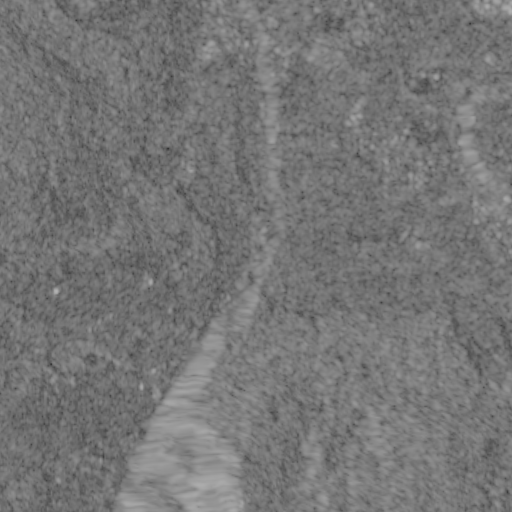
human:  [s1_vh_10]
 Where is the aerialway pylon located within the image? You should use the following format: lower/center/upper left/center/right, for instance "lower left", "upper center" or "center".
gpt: The aerialway pylon is located in the lower left of the image.
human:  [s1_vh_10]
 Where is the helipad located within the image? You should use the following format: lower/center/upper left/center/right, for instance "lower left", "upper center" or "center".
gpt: The helipad is located in the lower left of the image.
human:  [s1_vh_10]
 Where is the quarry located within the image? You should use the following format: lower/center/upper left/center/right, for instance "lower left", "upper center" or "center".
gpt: The quarry is located in the center right of the image.
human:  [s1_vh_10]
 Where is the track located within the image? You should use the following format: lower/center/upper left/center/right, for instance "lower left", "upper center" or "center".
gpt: There is no track in the image.

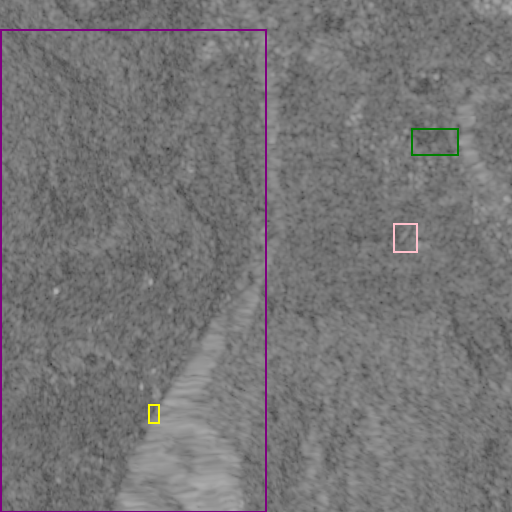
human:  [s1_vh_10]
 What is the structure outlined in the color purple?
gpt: The structure outlined in purple is a crop field.
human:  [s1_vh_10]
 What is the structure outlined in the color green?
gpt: The structure outlined in green is a park.
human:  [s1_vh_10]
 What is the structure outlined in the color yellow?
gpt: The structure outlined in yellow is a parking lot.
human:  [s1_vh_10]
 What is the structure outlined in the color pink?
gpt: The structure outlined in pink is a quarry.
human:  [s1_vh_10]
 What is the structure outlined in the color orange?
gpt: There is no orange outline.